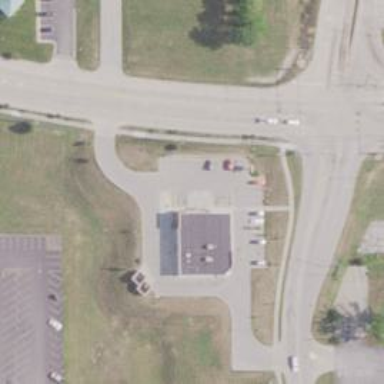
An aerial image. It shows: Pharmacy providing healthcare services.